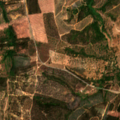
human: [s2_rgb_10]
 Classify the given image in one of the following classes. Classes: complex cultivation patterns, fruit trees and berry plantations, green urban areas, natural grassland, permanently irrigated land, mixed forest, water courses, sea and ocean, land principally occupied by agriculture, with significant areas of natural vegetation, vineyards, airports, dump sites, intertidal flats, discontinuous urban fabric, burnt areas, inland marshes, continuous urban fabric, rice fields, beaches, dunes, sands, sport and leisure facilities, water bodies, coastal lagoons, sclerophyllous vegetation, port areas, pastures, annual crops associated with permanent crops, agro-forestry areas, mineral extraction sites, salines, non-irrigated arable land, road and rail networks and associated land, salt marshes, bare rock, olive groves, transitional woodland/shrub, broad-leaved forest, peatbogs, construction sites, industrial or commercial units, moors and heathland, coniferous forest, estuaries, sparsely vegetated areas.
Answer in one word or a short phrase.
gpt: olive groves, broad-leaved forest, transitional woodland/shrub